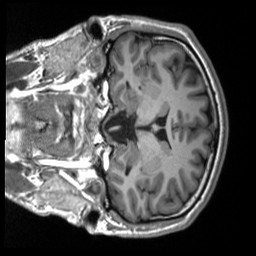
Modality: T1w
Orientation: coronal
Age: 25
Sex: male
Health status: healthy
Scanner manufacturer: siemens
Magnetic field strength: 3 T
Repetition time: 2.53 s
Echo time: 0.00219 s